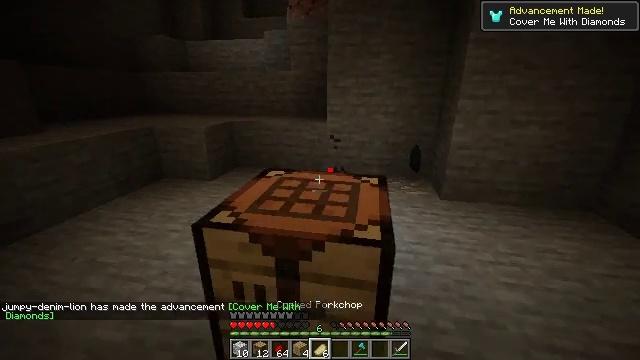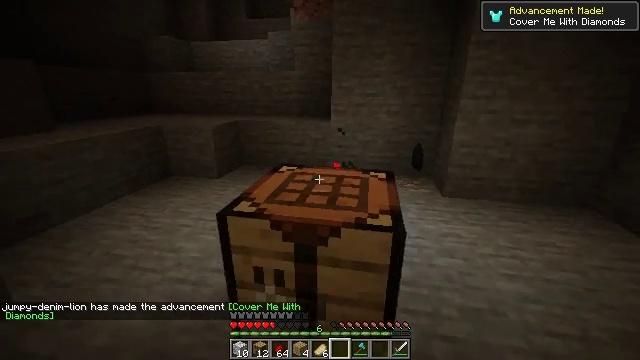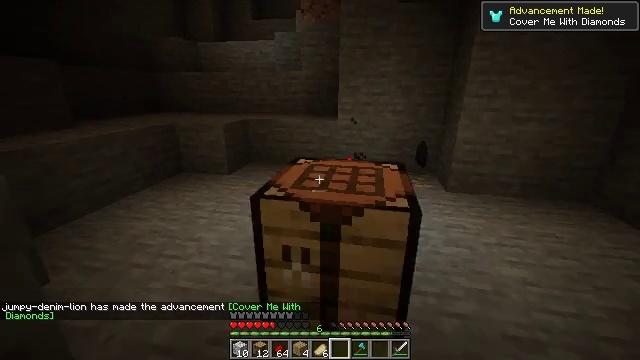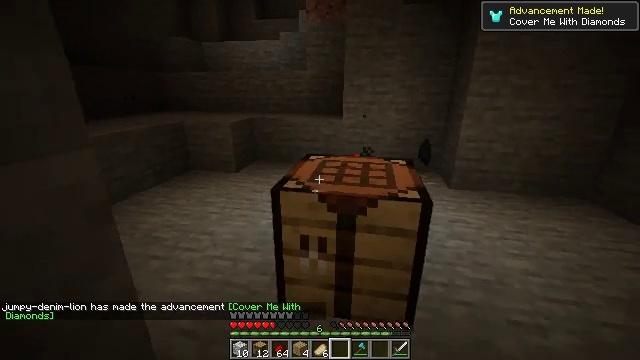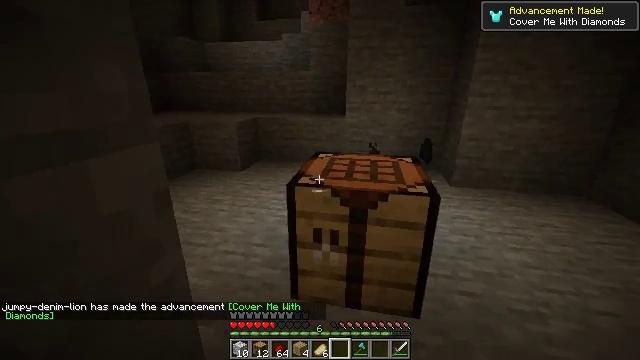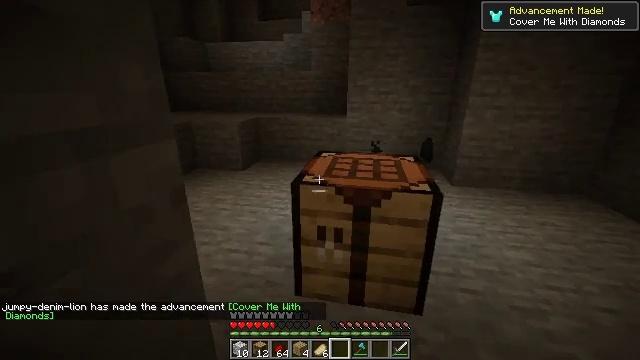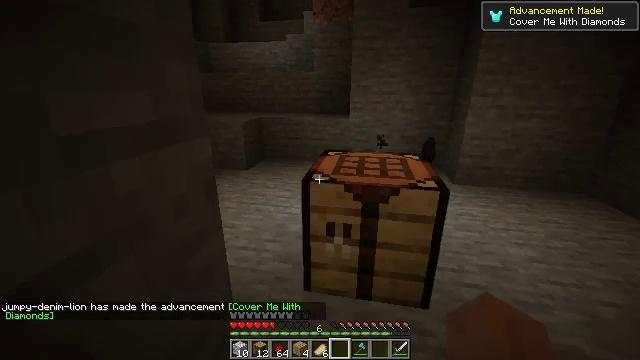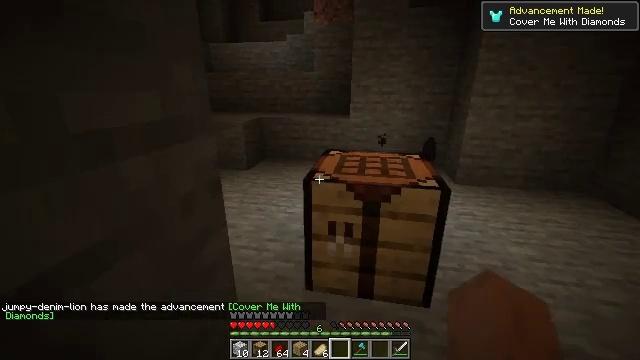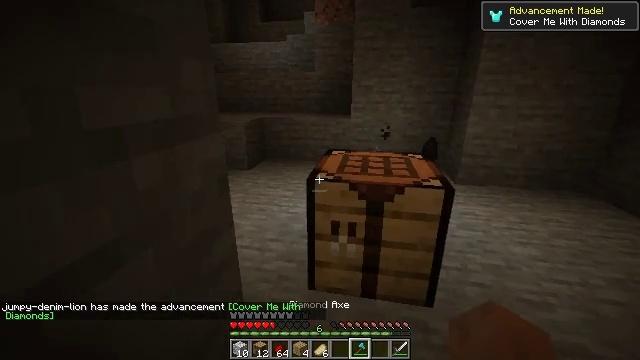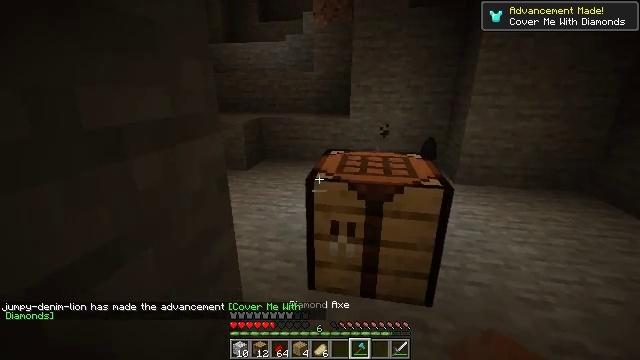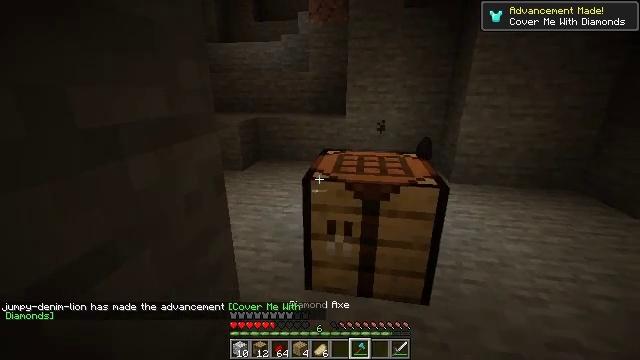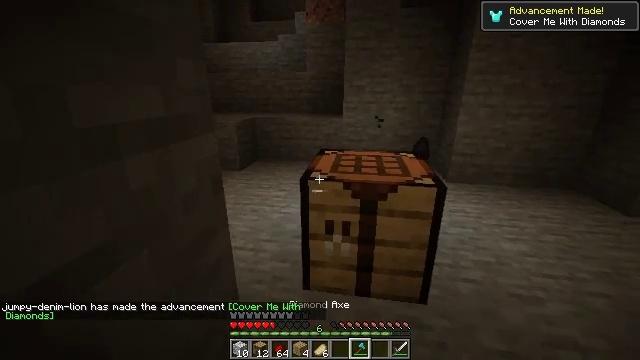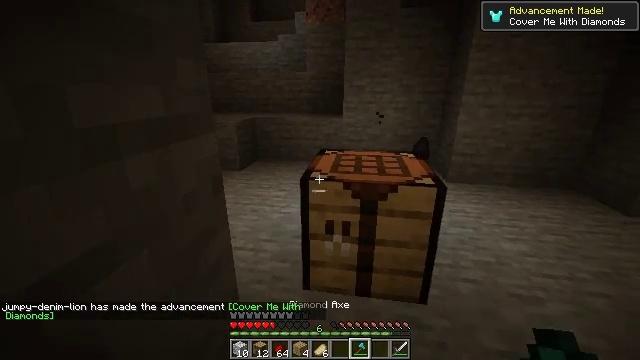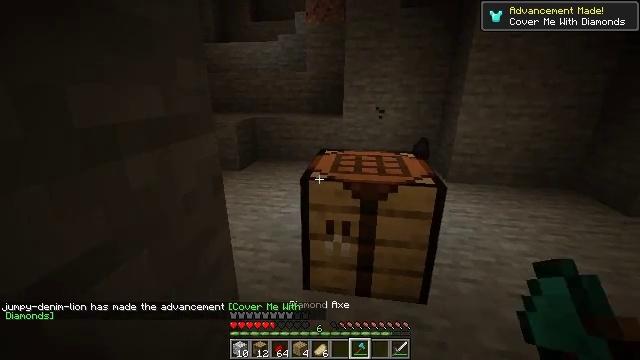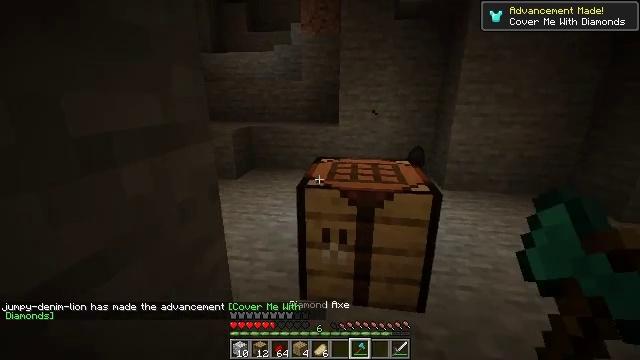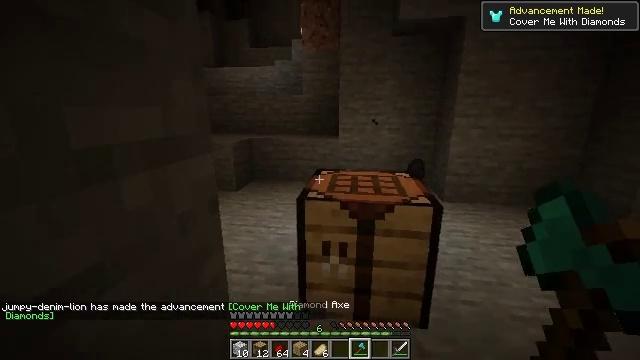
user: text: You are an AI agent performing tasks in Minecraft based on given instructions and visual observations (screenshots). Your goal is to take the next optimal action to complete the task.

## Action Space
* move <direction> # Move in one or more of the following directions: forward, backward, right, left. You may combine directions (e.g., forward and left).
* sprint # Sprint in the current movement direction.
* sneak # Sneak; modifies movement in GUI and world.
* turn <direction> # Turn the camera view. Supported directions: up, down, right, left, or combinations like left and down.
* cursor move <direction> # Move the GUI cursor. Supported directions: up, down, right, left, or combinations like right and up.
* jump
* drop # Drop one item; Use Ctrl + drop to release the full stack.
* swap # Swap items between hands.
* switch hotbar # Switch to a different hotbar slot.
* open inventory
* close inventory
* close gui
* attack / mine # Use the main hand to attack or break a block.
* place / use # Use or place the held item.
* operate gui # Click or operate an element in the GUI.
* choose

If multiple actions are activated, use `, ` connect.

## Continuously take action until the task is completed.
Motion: motion action
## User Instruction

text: Left click on the crafting table
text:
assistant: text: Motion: move back and move left
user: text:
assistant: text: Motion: move back and move left
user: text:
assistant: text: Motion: move back and move left
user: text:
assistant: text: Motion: no_op
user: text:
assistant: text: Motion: no_op
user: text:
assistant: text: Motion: no_op
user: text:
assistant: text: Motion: no_op
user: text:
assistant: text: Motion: no_op
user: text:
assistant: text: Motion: no_op
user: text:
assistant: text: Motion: no_op
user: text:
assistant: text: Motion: no_op
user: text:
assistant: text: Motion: no_op
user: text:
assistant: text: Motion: no_op
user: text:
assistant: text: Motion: turn up
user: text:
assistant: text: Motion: turn up
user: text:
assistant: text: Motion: turn up, open inventory
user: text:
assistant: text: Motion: open inventory
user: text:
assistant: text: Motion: open inventory
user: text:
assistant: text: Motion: cursor move right and down
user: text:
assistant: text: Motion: cursor move right and down
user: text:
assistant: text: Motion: cursor move right and down
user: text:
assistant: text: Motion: no_op
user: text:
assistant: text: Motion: no_op
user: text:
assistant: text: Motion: no_op
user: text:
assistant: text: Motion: no_op
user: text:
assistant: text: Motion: no_op
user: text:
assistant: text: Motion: operate gui
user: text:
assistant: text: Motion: operate gui
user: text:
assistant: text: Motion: operate gui
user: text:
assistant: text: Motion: no_op